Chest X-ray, PA view. Patient: 70 years old, sex M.
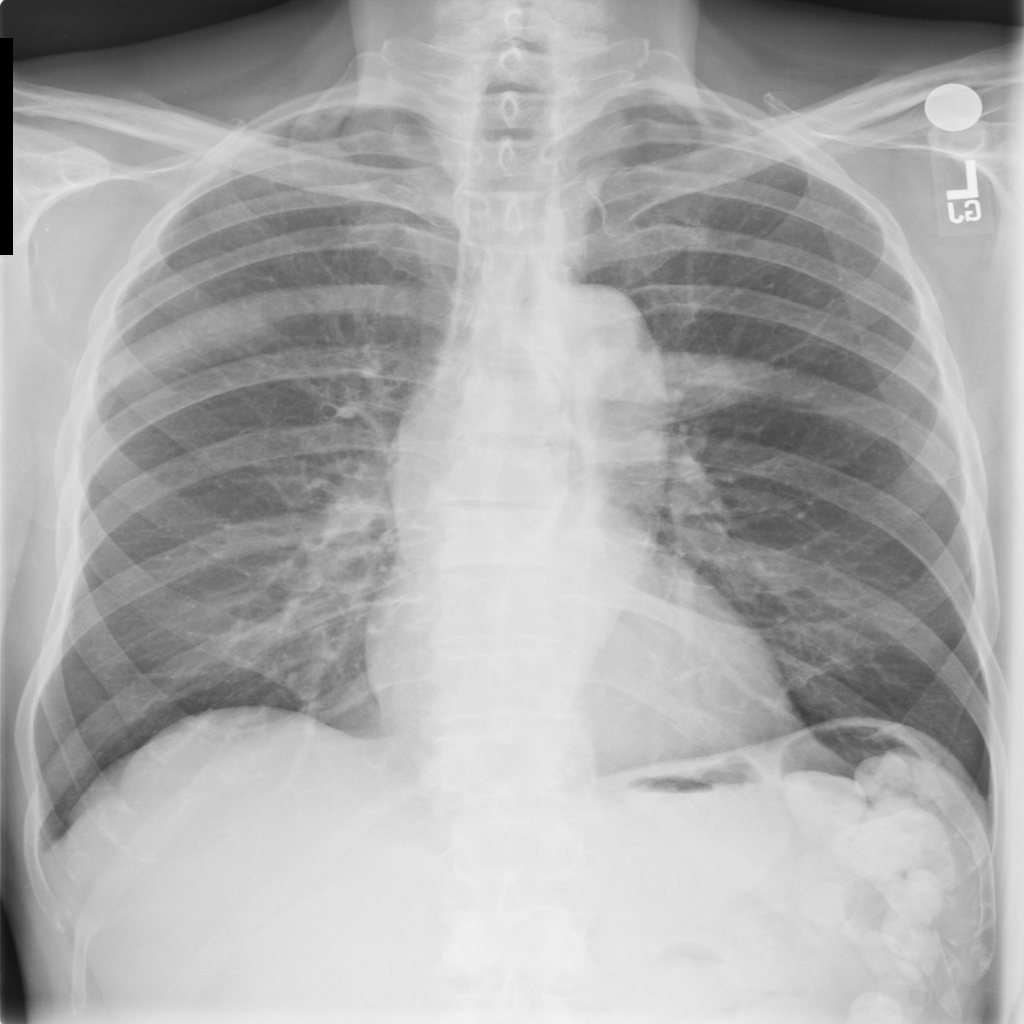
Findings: No Finding